Question: my code looks like this: <URL>
how can I calculate and remove all edge of borders, so it look like this:

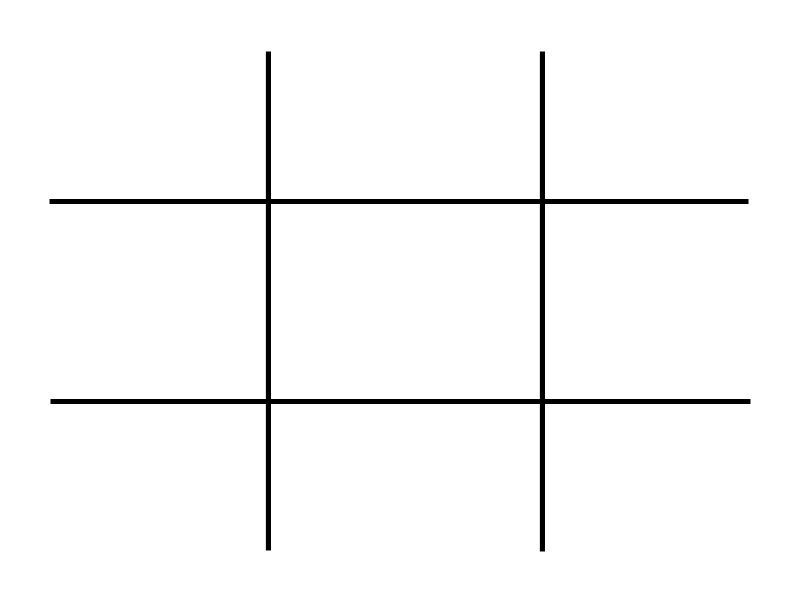
Answer: used for loop to achieve this: <URL>
'''
var total = $("ul li").size();
$().ready(function () {
for( i=2; i < total ; i+=3){
$('ul li:nth-child(' + i + ')').each(function(n) {
$(this).css({
'border-right': '1px solid #000',
'border-bottom': '1px solid #000',
'border-left': '1px solid #000'
});
});
}
j = total;
k = total - 3;
for( j=total ; j > total-3; j--){
$('ul li:nth-child(' + j + ')').each(function(n) {
$(this).css({
'border-bottom': 'none'
});
});
}
});
'''